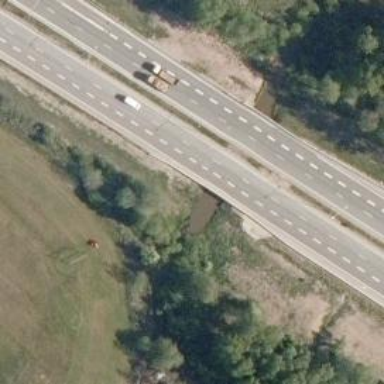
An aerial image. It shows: Asphalt bridge over motorway.